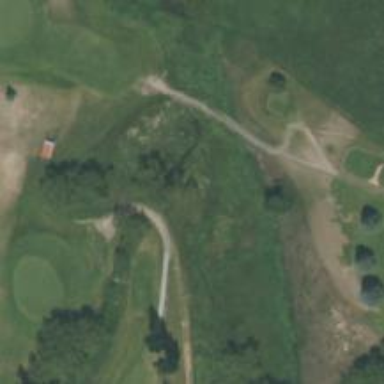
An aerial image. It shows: Service road used as golf cart path.